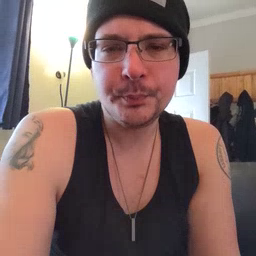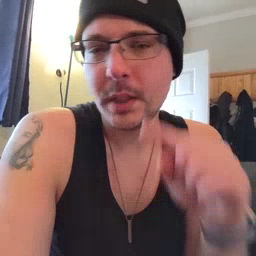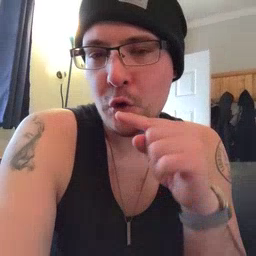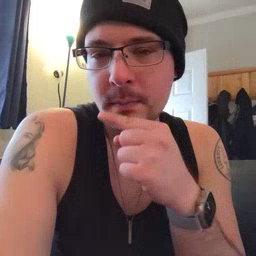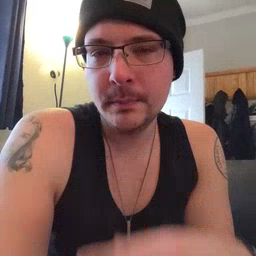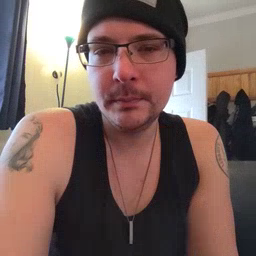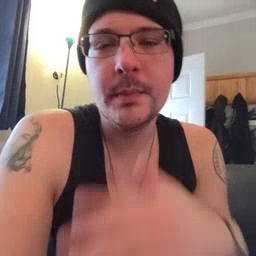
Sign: carrot